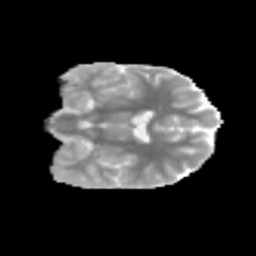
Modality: MD
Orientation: coronal
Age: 12
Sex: female
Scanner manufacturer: siemens
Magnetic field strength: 3 T
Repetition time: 3.8 s
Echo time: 0.07 s